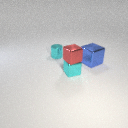
large blue metal cube in front of small cyan metal cylinder